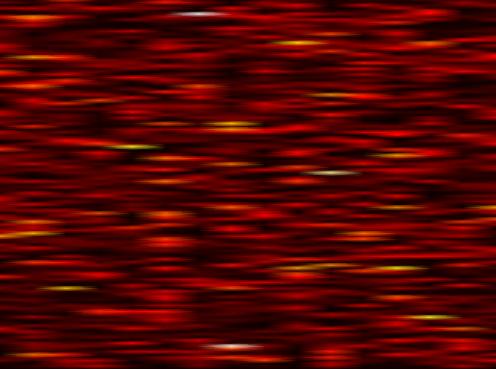
Label: OFDM